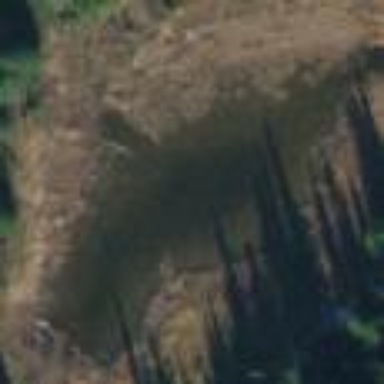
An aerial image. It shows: Serene pond surrounded by nature.